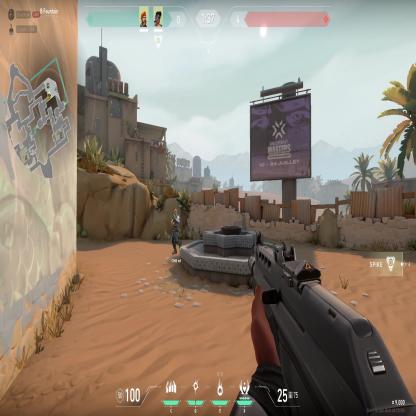
Label: teammate